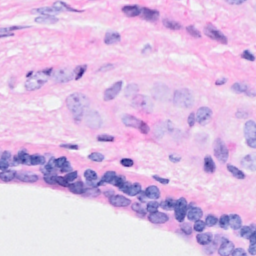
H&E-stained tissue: Breast